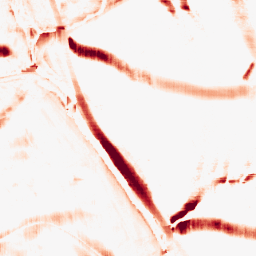
Category: morphological
Decomposition family: morphological_square
Decomposition parameters: operation: opening
size: 20
Upsampling method: sinc_blackman
Upsampling parameters: scale: 8
kernel_size: 16
Upsampling scale: 8